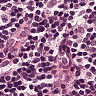
Metastatic tissue present: no